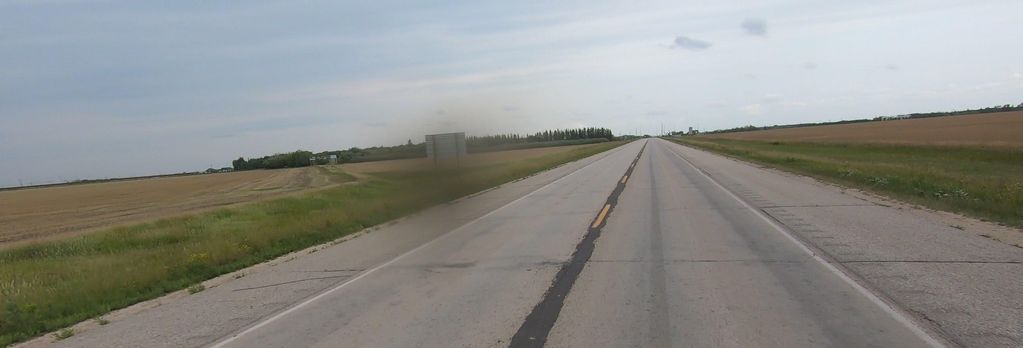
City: winnipeg